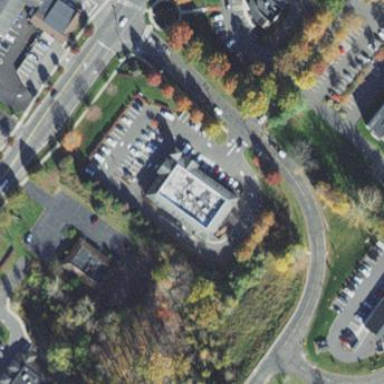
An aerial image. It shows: Pharmacy building providing healthcare services.